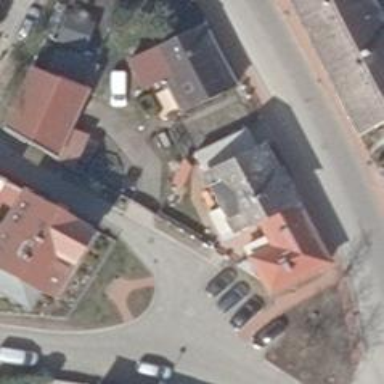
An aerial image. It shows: Residential road.